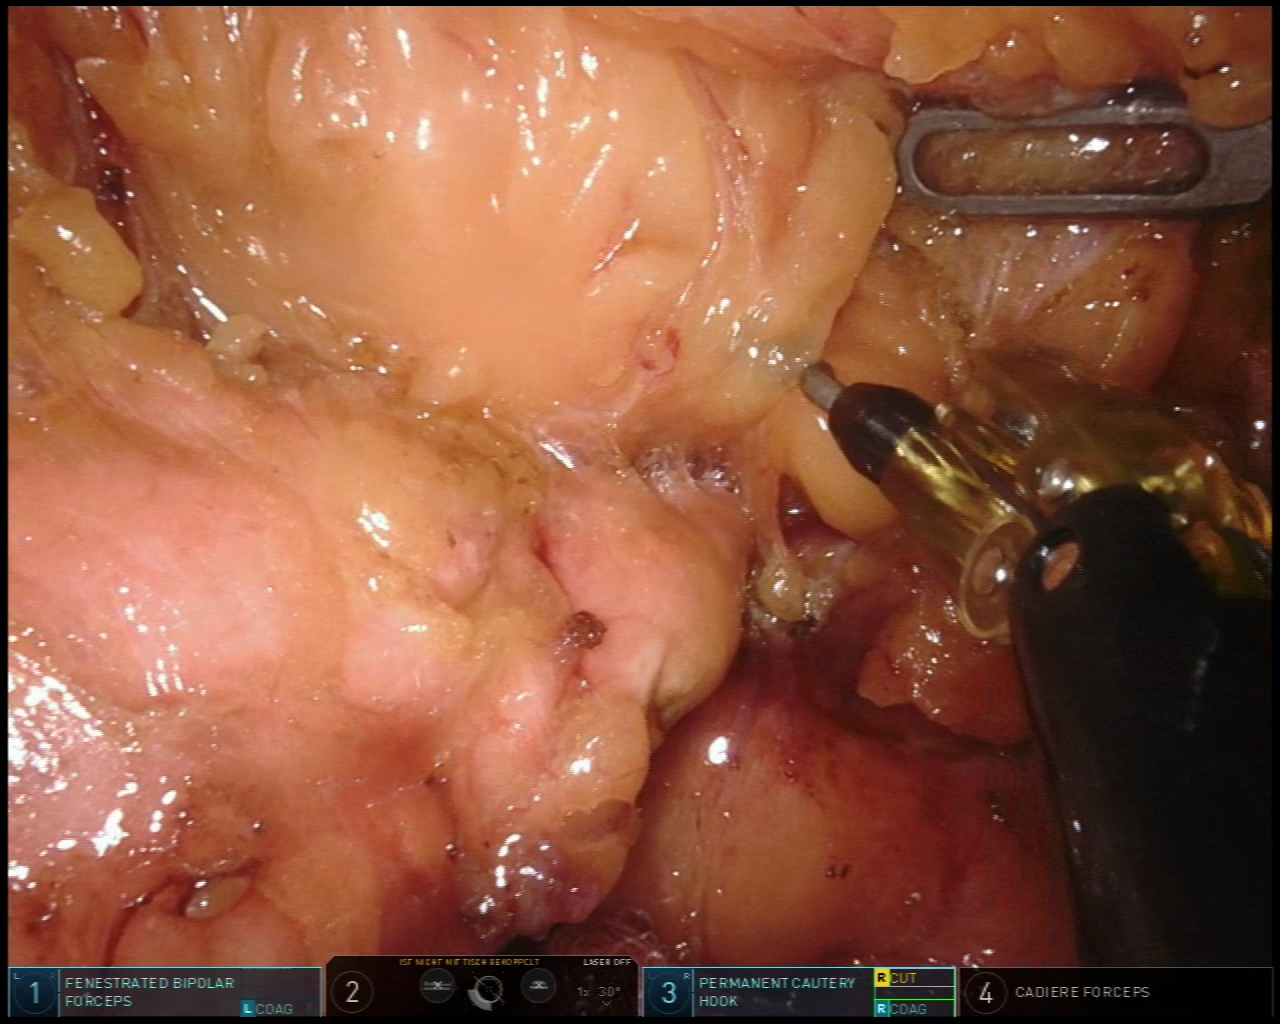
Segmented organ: pancreas
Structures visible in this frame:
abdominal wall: no
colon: no
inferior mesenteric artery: no
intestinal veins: no
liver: no
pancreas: yes
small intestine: no
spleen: no
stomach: no
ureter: no
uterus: no
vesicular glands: no